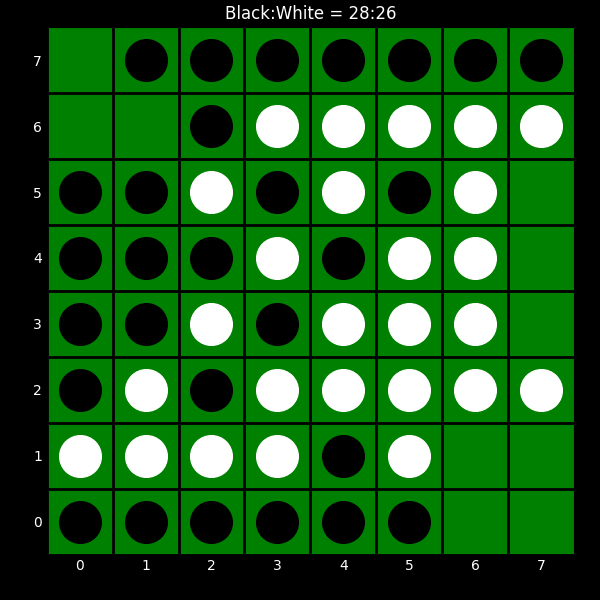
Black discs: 28
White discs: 26